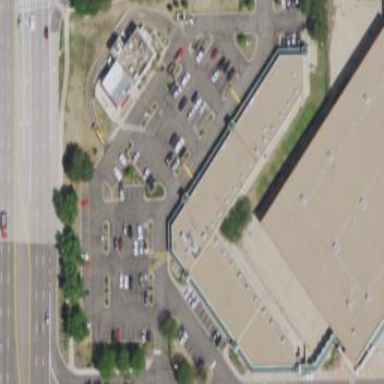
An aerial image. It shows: Parking area.